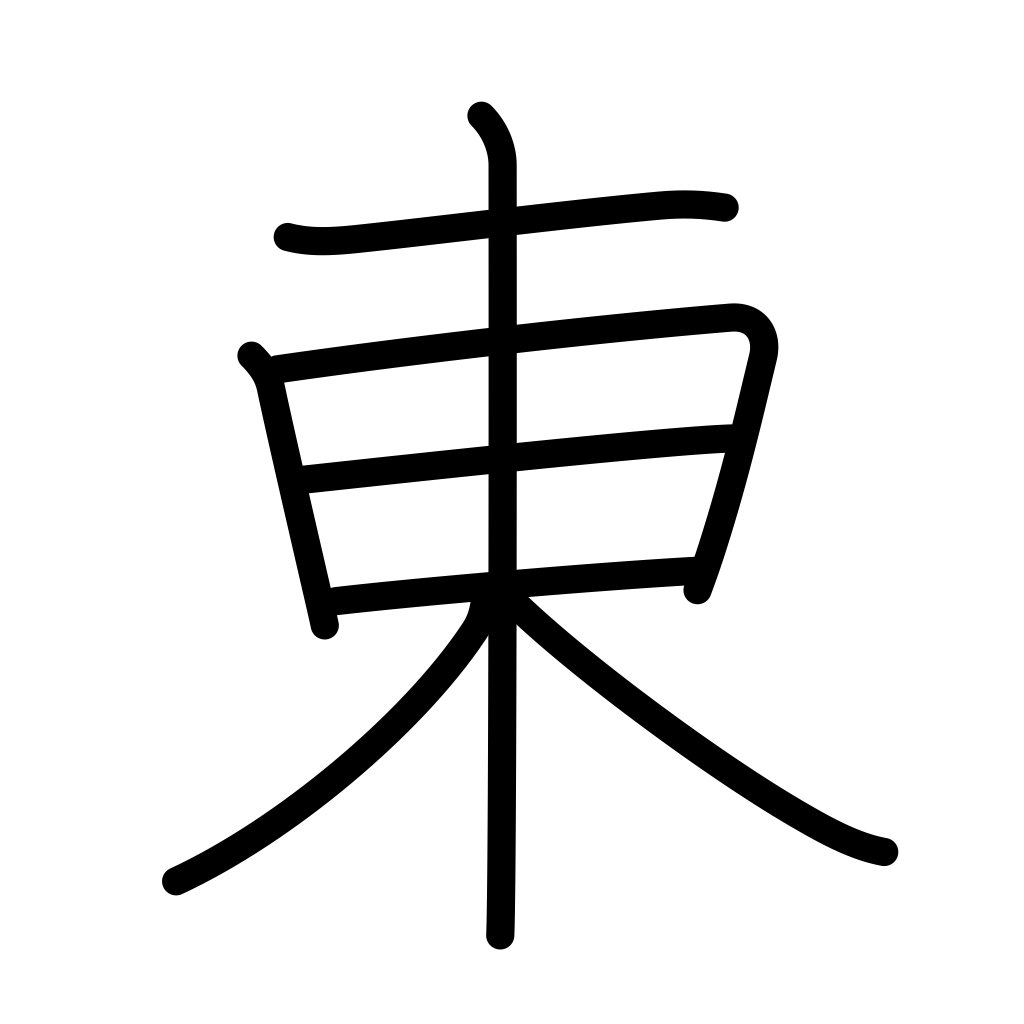
Meaning: east